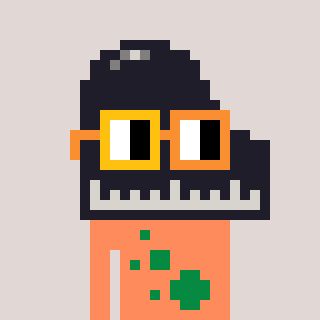
a pixel art character with square yellow and orange glasses, a piano-shaped head and a peachy-colored body on a warm background